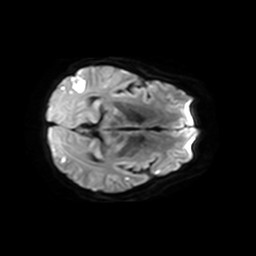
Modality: TRACE
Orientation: axial
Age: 55
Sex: female
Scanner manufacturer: philips
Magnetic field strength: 3 T
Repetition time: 3.208 s
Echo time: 0.076 s